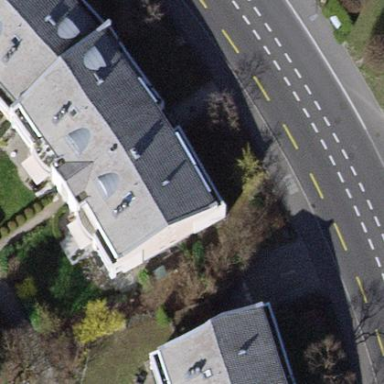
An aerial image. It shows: Tile-roofed apartment building.